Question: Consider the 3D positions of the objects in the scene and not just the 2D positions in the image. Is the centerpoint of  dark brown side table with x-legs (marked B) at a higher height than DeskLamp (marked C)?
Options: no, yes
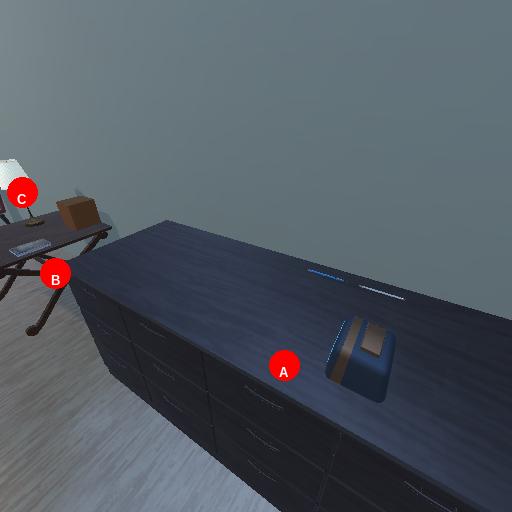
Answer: no